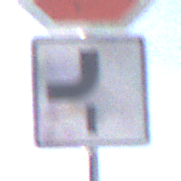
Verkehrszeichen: VerlaufVorfahrtsstrasse7
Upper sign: Stop
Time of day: MorningAfternoon
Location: Outdoor (RoadRail)
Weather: PartlyCloudy
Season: NotSpecified
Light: Natural